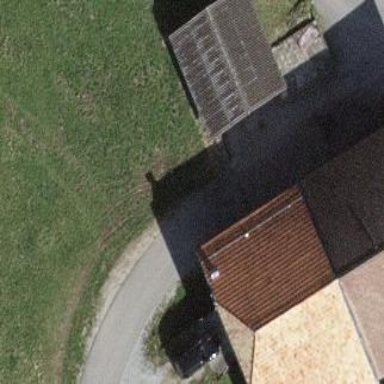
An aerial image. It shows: Garage building.